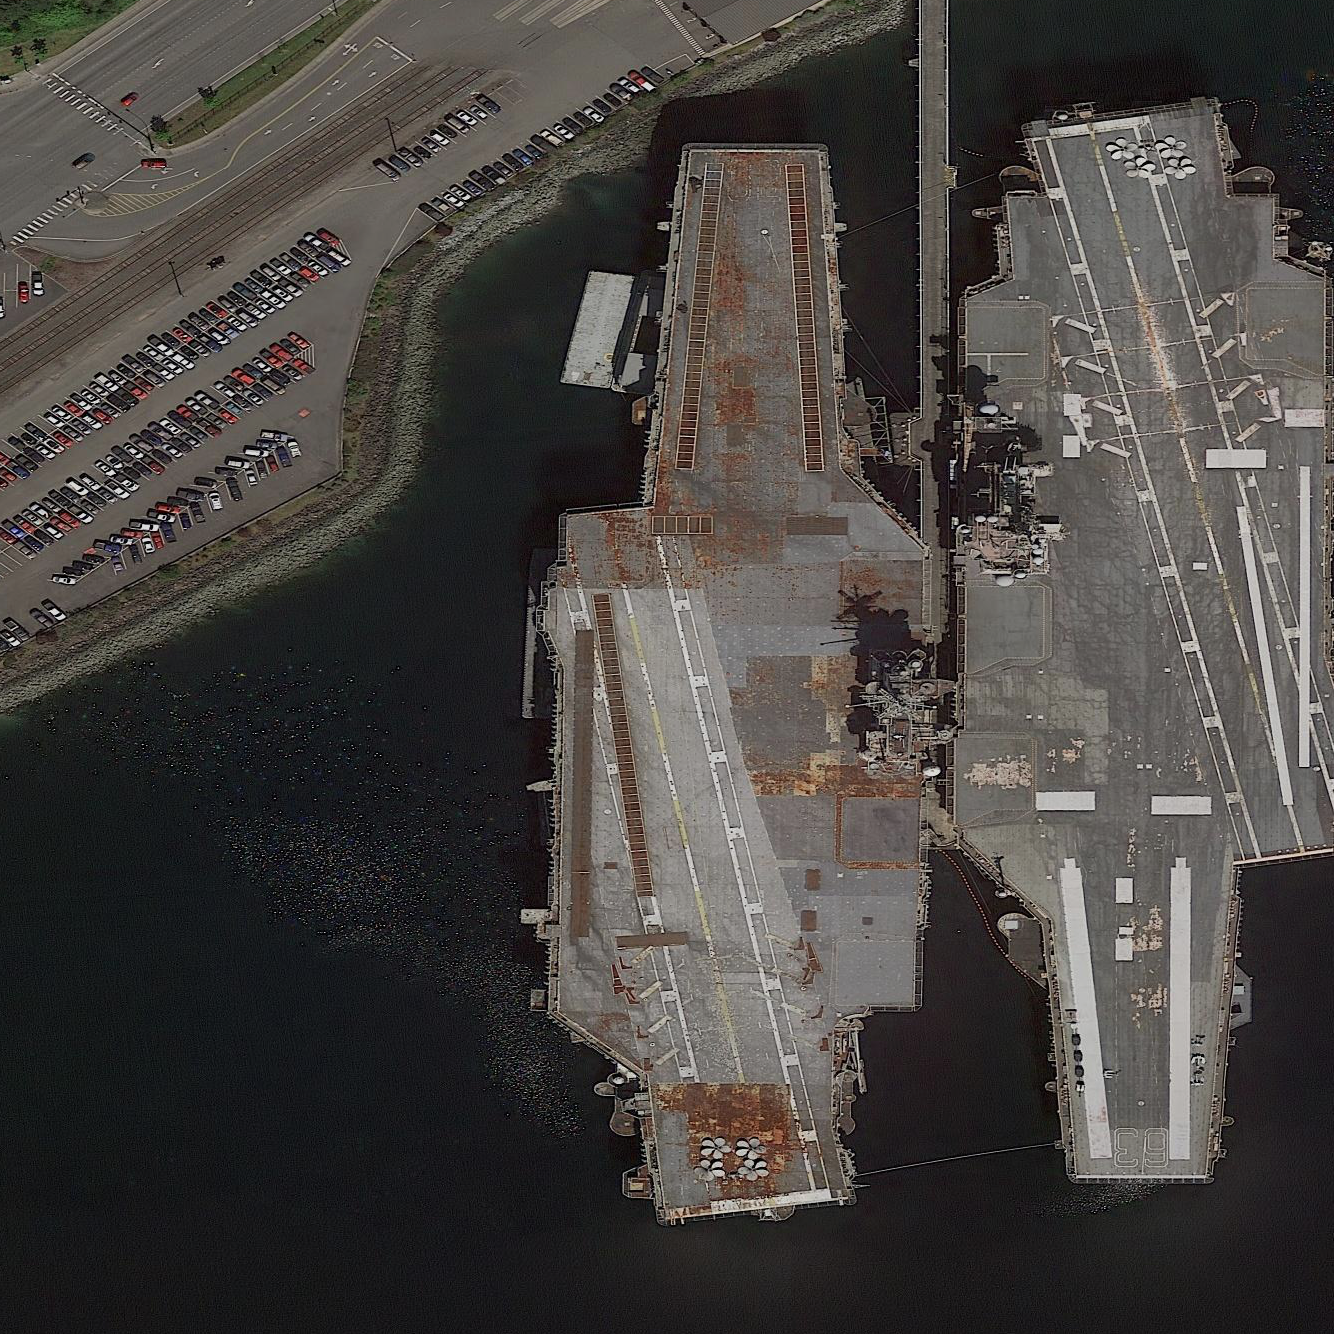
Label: aircraft_carrier